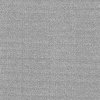
Atmospheric dust classification: dusty